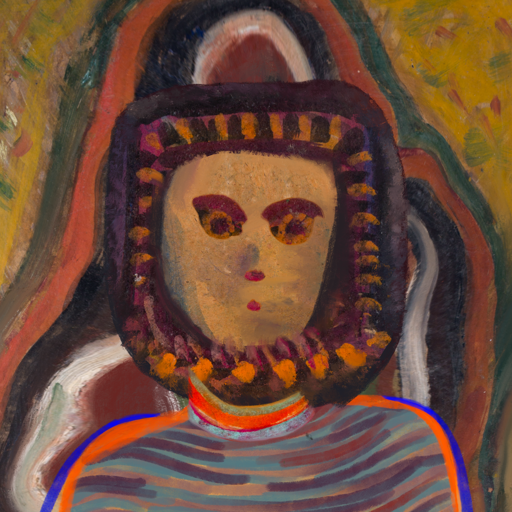
Background: AfterRaid, Head And Neck Front: In_The_Sun, Face Front: Doll, Bust: Experience, Hair Front: Doll, Head Accessory: Blank, Second Necklace: Blank, Necklace: Sisters, Baby: Blank